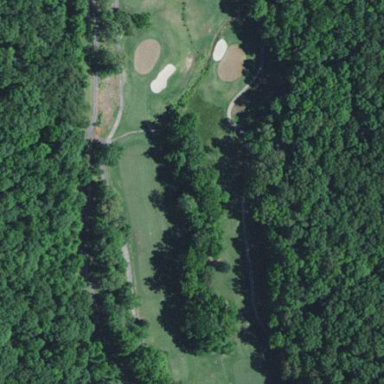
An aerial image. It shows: Rough grassy area used for golf.